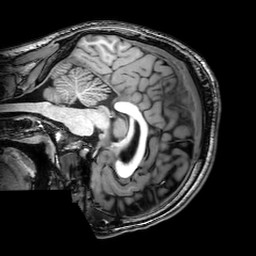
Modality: T1w
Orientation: sagittal
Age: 22
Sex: male
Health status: healthy
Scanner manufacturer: philips
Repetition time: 0.008203 s
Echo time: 0.00377 s